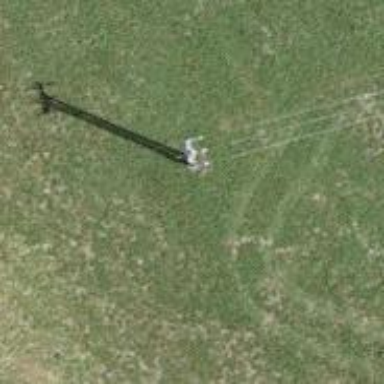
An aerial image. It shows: Power pole.